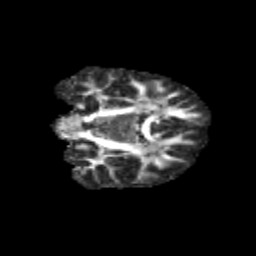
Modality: FA
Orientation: coronal
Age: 10
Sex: male
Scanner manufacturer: siemens
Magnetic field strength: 3 T
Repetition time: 3.8 s
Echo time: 0.07 s